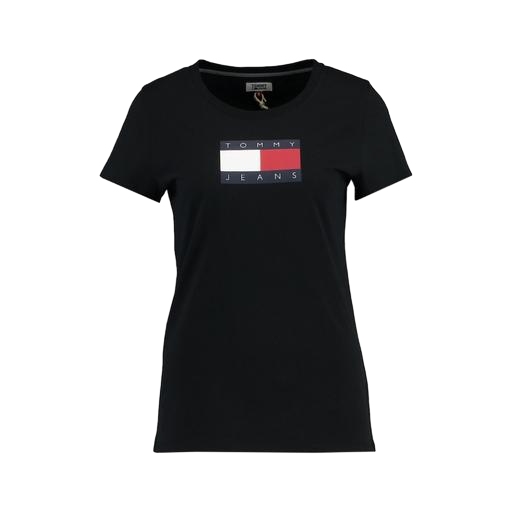
graphic tee, t-shirt twist graphic, mid t-shirt, white background